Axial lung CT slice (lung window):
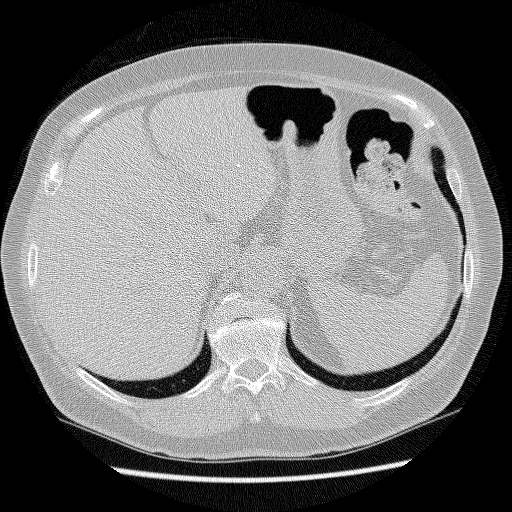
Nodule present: no